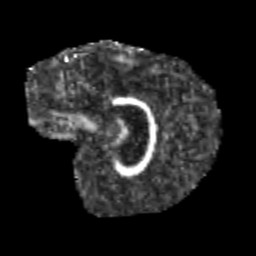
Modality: FA
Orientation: sagittal
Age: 9
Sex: male
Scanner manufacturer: siemens
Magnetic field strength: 3 T
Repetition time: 3.8 s
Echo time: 0.07 s